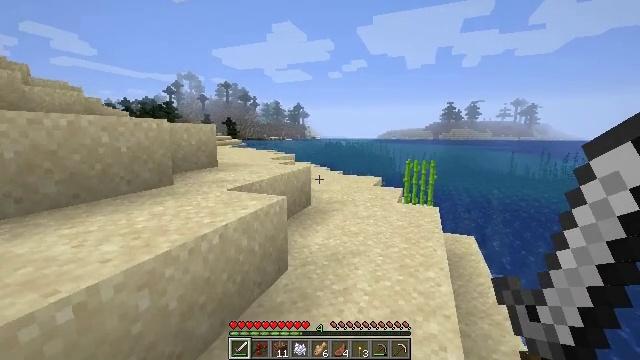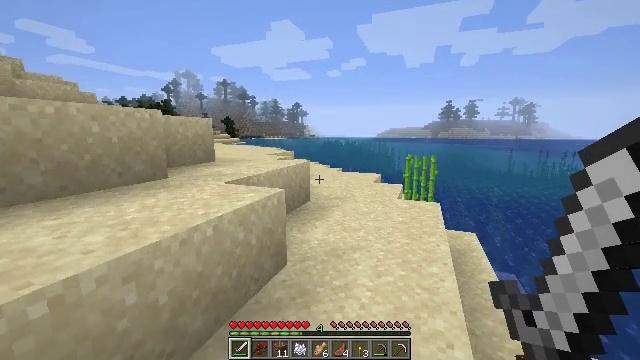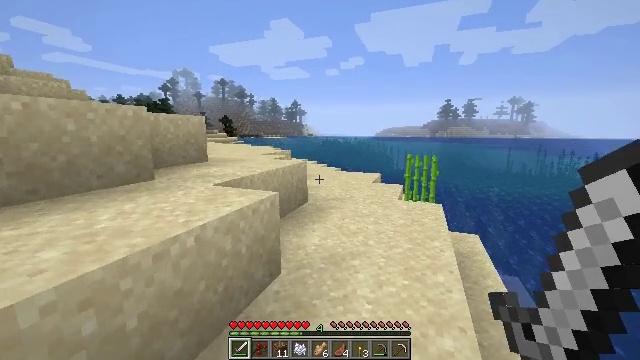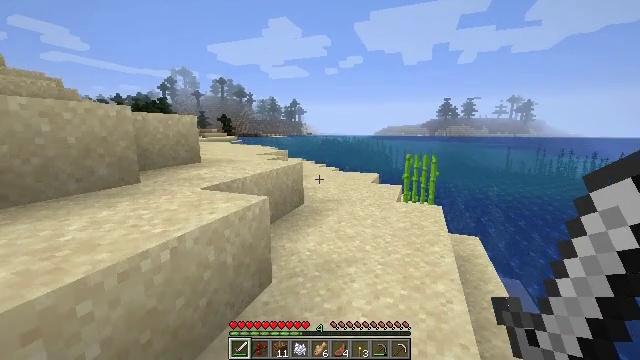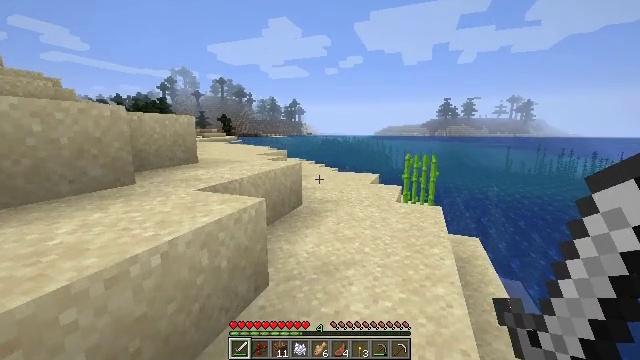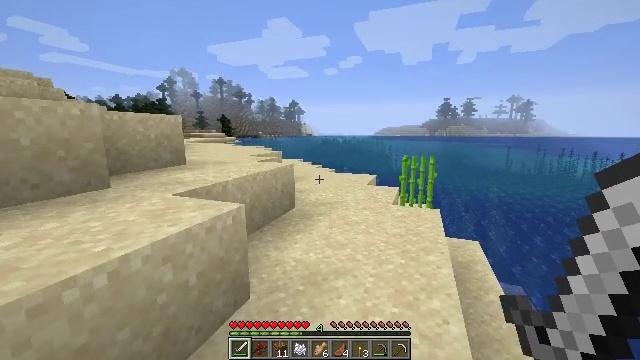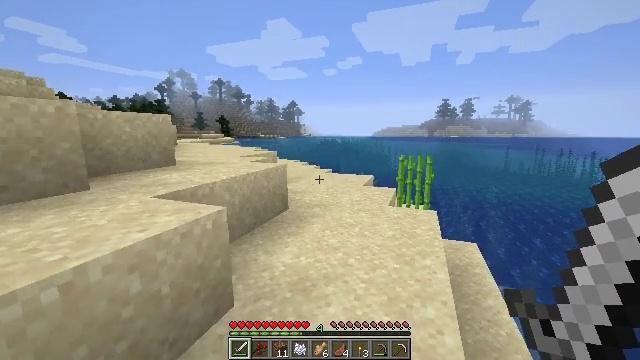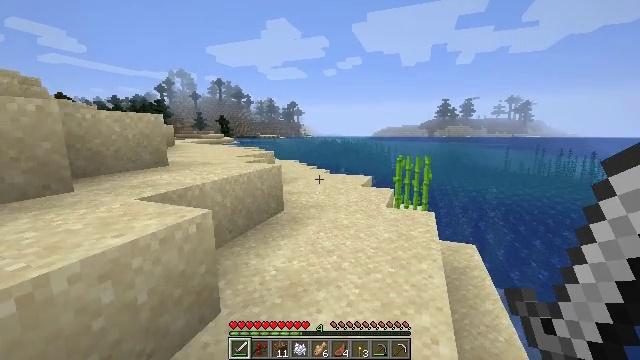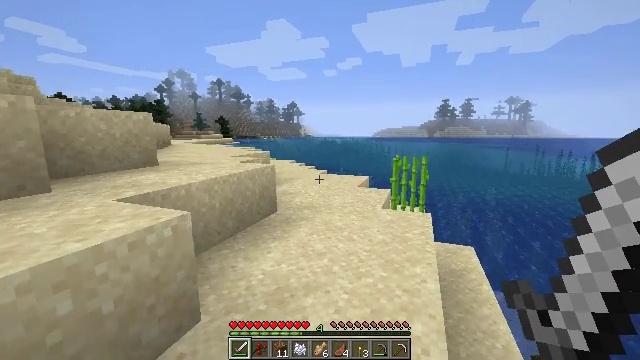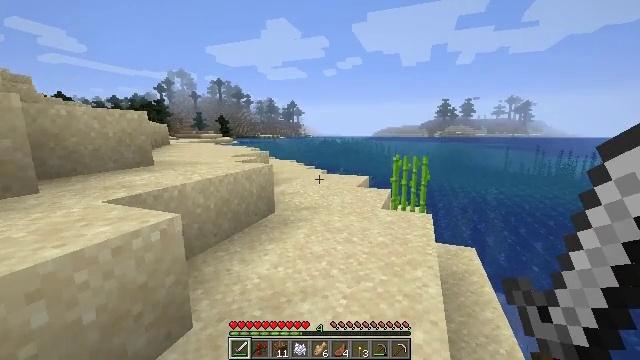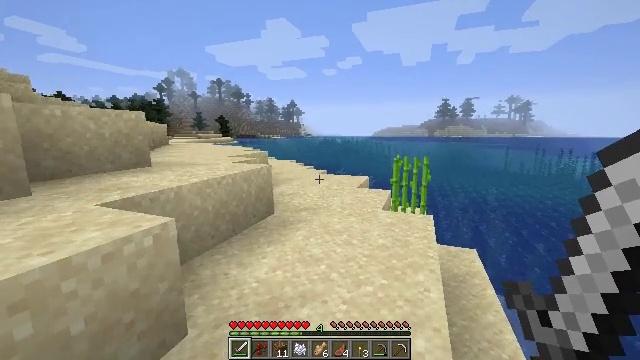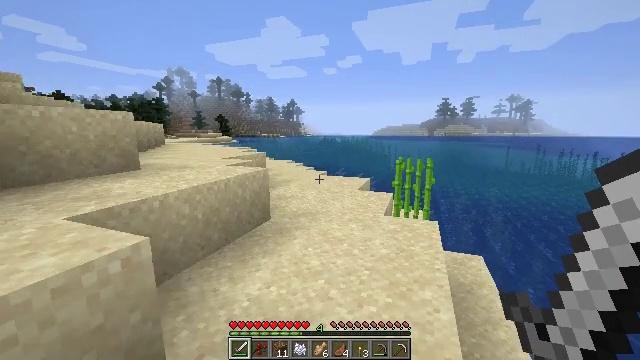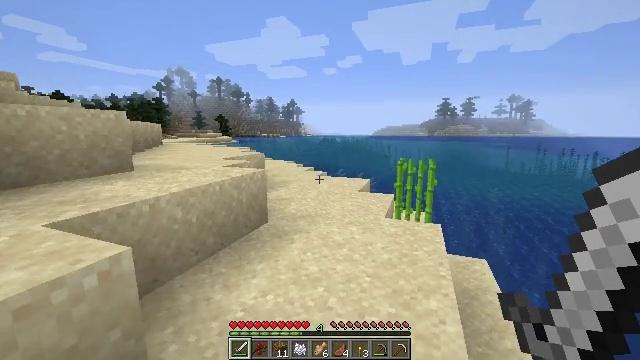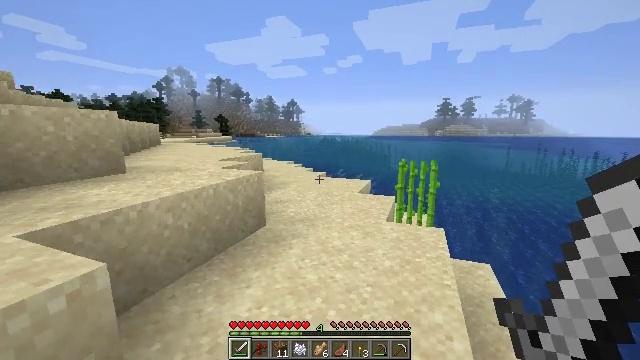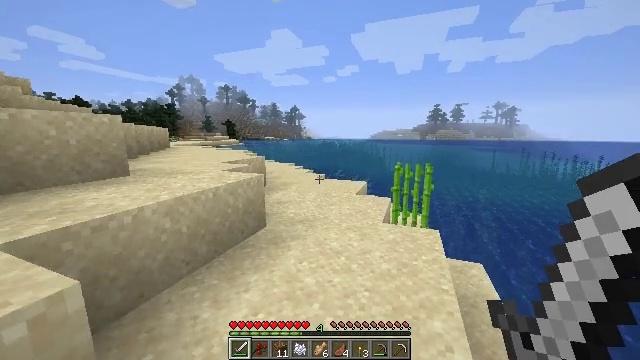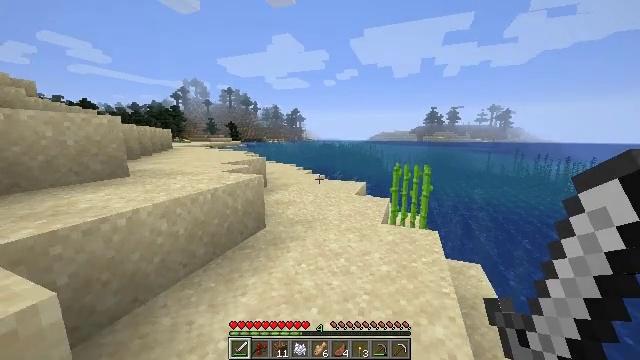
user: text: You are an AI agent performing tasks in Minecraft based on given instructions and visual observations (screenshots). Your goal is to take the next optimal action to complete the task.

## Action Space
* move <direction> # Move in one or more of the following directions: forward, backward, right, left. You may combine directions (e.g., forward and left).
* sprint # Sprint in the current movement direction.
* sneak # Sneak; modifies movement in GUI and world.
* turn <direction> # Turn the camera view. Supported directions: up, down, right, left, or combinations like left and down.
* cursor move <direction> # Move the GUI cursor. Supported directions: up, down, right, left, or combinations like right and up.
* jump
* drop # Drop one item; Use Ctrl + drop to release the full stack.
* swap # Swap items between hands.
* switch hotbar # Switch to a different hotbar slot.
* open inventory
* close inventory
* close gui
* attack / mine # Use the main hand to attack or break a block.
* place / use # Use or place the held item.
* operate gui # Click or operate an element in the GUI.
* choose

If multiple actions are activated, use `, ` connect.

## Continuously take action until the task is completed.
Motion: motion action
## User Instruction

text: Hunt a cod.
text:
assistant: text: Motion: move forward
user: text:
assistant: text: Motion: move forward and move right
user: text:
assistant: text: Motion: move forward and move right
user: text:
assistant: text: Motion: move forward and move right
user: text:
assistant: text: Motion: move forward and move right
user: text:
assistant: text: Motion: move forward and move right
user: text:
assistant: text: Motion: no_op
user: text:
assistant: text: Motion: no_op
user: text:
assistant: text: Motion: move forward
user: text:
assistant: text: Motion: move forward
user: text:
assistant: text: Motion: move forward
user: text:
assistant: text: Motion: no_op
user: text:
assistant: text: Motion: move forward
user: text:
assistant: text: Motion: move forward
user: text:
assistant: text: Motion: move forward
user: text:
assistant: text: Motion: move forward
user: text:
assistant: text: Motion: move forward
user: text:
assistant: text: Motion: move forward
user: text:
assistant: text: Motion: move forward
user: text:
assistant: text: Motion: move forward
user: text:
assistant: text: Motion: move forward
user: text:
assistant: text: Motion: move forward
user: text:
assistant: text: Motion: move forward
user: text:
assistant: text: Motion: move forward
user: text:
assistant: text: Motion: move forward
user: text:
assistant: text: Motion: move forward
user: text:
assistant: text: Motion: move forward
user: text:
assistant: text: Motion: move forward
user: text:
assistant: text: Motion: move forward
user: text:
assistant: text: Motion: move forward